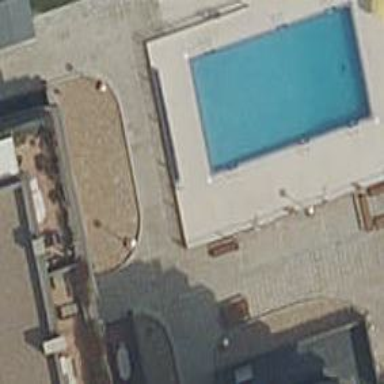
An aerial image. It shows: Swimming pool area designated for leisure and sports activities.